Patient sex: M
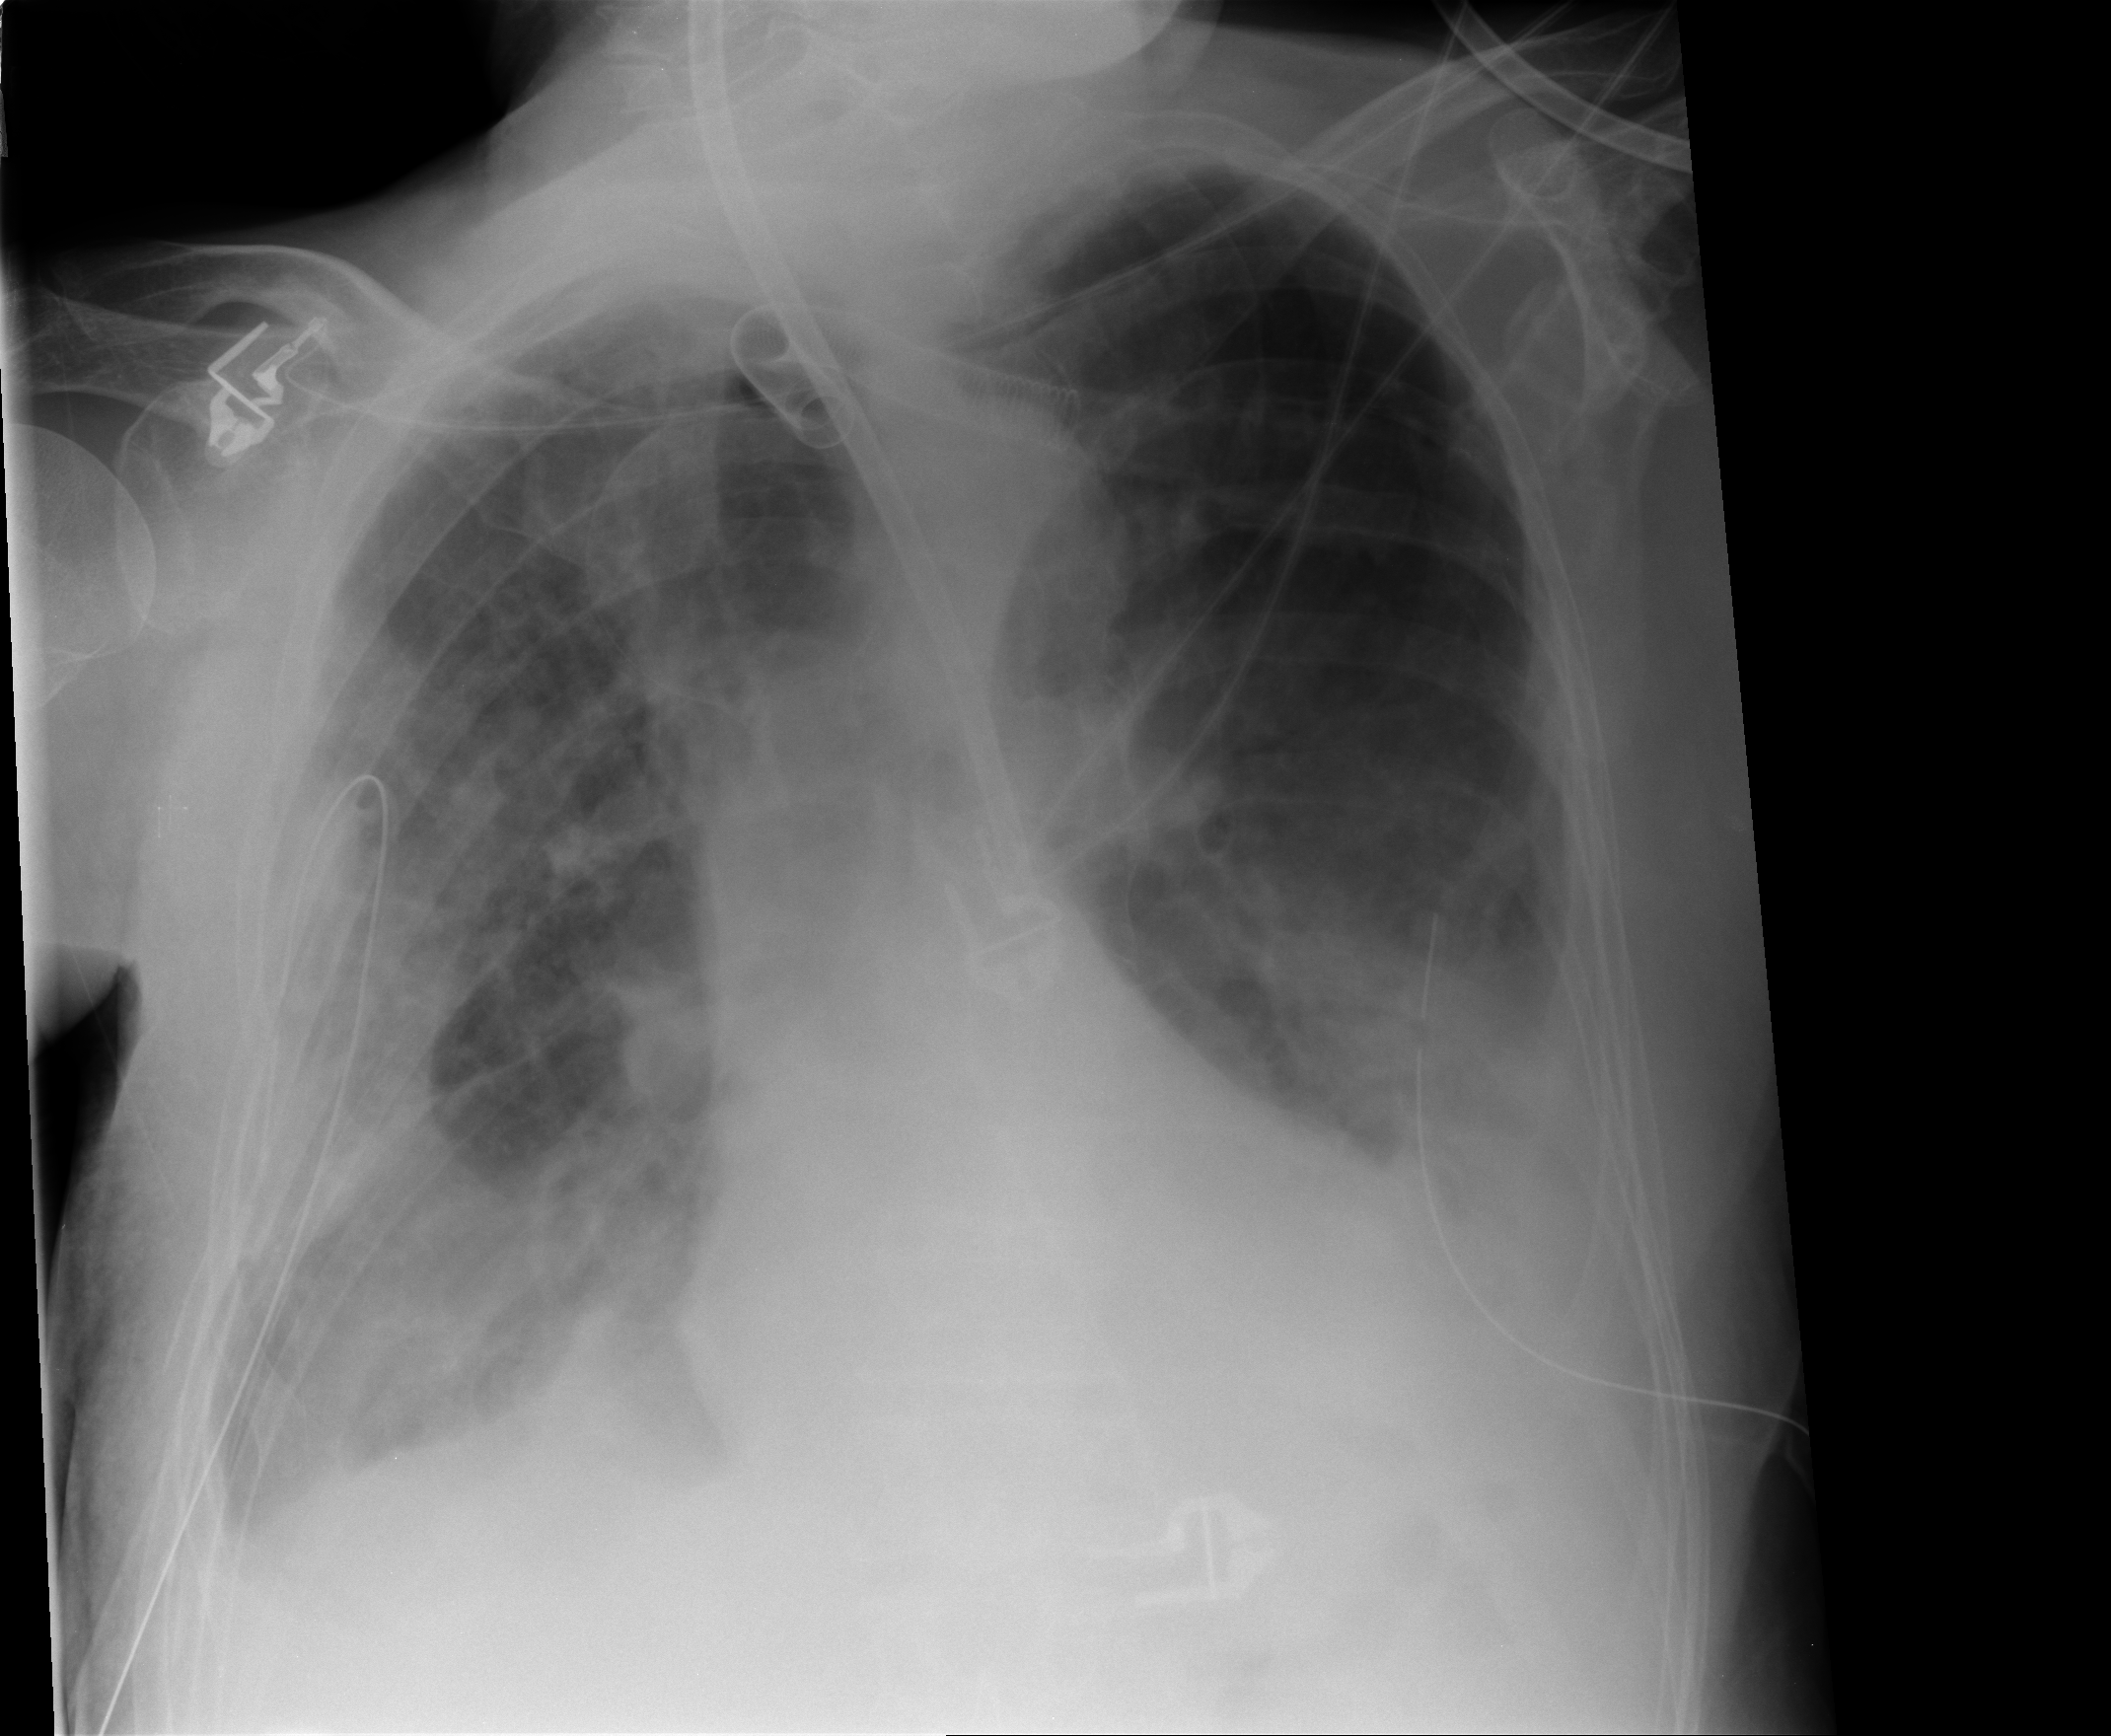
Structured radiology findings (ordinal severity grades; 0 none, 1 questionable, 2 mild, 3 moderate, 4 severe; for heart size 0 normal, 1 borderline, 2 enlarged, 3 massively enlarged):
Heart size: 0
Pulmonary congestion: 2
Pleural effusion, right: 3
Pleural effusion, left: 2
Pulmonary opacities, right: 2
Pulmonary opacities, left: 2
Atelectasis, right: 3
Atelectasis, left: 2